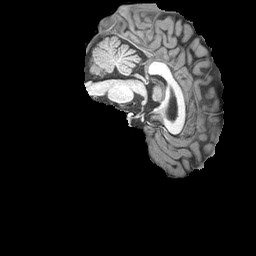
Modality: T1w
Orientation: sagittal
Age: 24
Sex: male
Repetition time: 2.3 s
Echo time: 0.0226 s